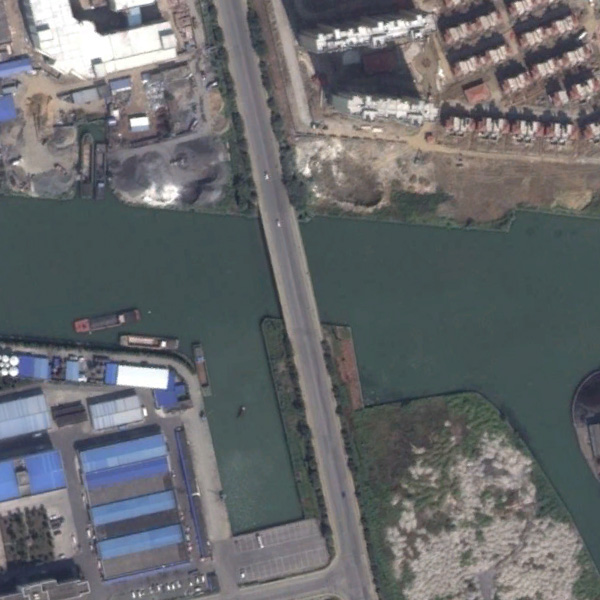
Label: Bridge